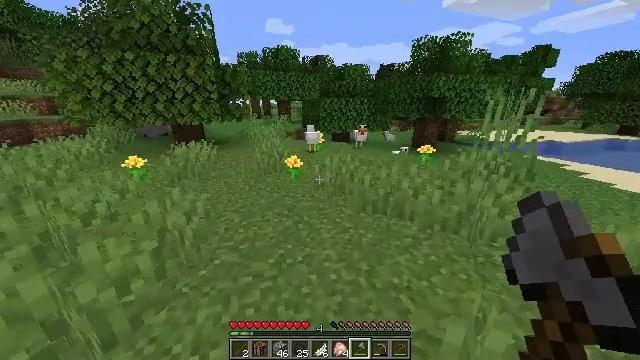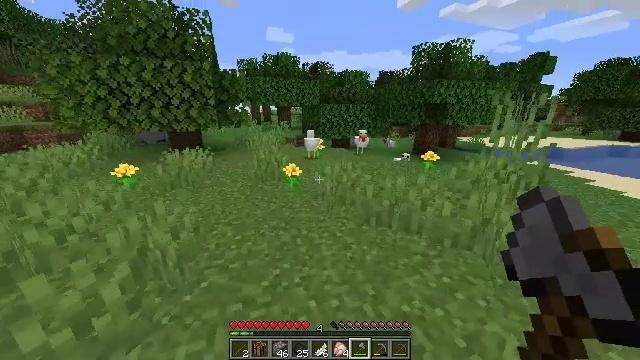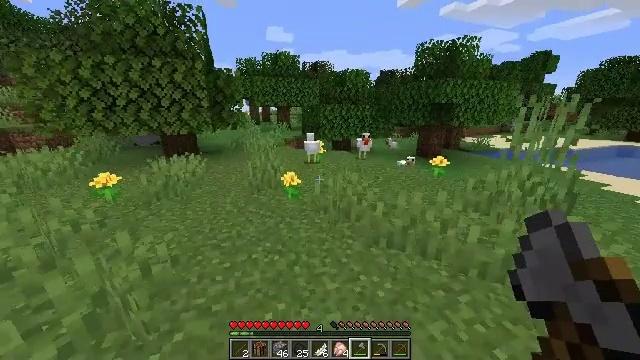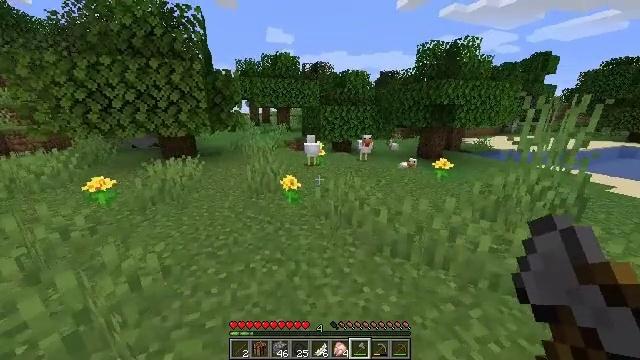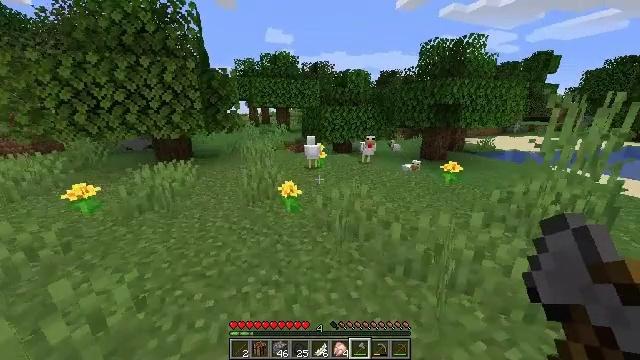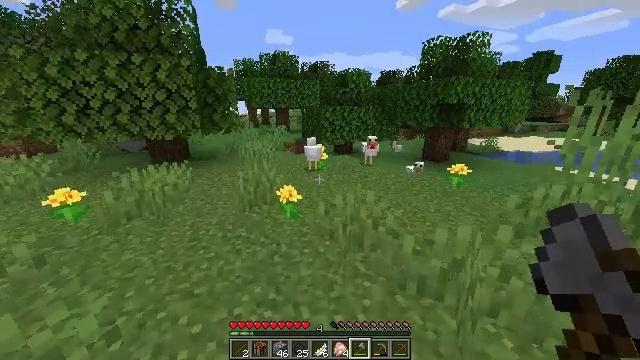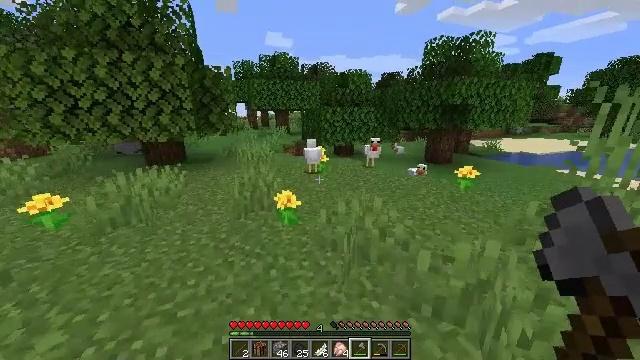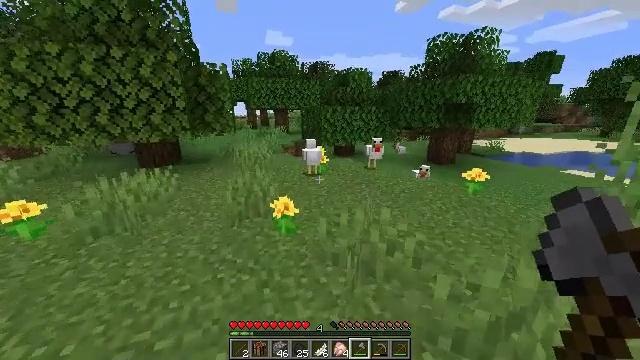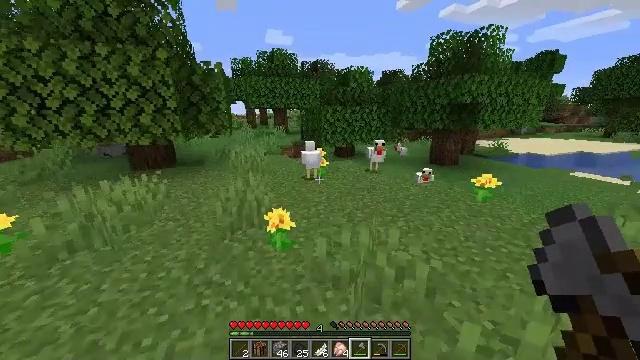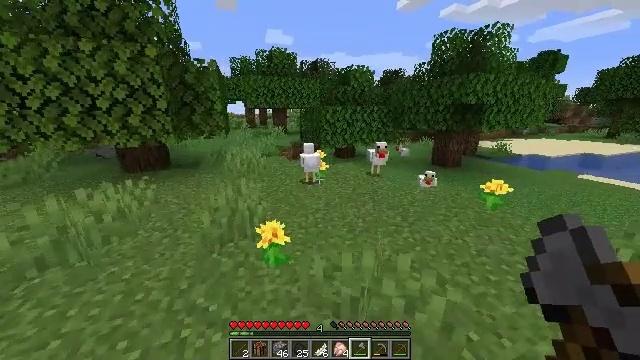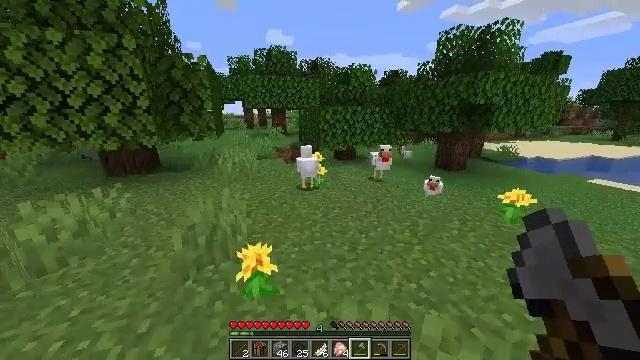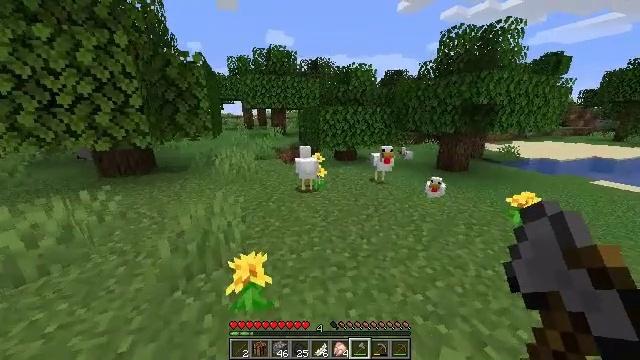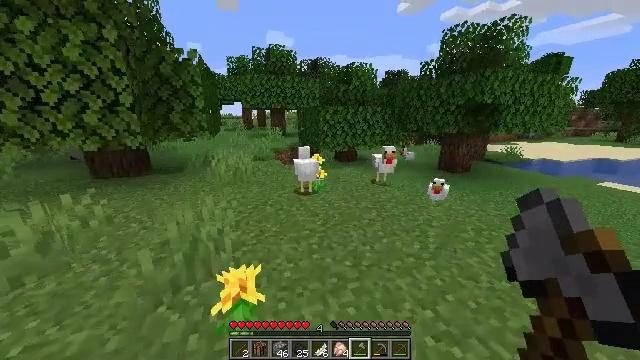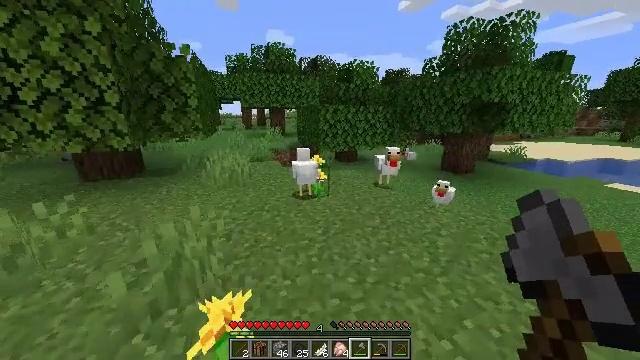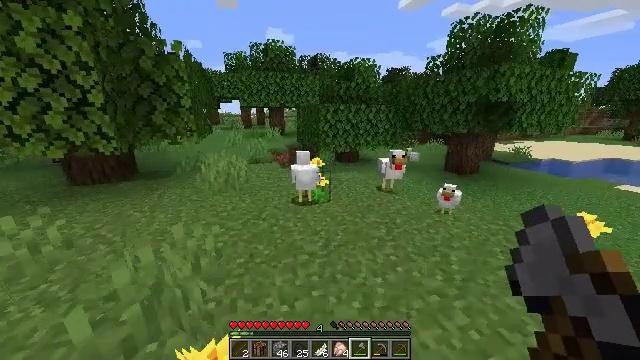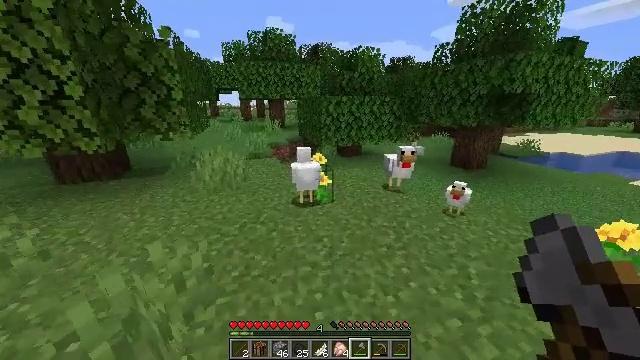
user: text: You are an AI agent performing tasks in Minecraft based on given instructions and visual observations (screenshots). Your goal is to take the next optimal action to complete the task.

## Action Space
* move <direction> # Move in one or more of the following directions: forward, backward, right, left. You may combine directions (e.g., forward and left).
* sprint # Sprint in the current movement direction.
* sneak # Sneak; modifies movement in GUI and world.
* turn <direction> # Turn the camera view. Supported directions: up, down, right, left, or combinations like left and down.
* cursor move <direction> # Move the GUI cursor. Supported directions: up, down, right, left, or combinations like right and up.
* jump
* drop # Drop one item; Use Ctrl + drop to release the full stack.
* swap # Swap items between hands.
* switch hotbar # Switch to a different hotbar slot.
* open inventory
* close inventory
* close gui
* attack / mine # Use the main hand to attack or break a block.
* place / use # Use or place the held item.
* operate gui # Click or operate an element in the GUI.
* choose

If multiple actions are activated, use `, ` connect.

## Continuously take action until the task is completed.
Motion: motion action
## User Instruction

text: Hunt a chicken.
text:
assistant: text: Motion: move forward, turn up
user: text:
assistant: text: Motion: move forward
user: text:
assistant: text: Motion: move forward
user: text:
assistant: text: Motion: move forward
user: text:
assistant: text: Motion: move forward
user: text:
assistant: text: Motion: move forward
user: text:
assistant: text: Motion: move forward
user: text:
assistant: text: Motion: move forward
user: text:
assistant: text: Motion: move forward
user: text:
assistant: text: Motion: move forward
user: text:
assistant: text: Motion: move forward
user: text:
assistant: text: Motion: move forward
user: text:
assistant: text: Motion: move forward
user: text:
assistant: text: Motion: move forward
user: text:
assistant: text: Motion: move forward, turn down
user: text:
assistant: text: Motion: move forward, turn down
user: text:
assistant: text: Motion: move forward, turn left and down
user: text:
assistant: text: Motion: move forward
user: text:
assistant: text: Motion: move forward
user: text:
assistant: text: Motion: turn down
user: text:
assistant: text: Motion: turn down
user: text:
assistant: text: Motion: turn left and down
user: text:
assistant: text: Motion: turn left and down
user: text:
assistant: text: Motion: turn left and down
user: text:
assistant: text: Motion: turn down
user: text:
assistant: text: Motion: turn down, attack / mine
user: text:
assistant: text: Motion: attack / mine
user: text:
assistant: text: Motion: attack / mine
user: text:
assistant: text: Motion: no_op
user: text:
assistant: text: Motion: no_op